Question: I've observed a strange thing about EditText widgets. If you adjust the layout_height downwards, say, to 36dp, the background of the widget exhibits bars above and below the text.
'''
<EditText
android:id="@+id/editText1"
android:layout_width="wrap_content"
android:layout_height="36dp"
android:textSize="15sp"
android:layout_alignLeft="@+id/button1"
android:layout_alignParentTop="true"
android:layout_marginTop="80dp"
android:inputType="text"
android:hint="hh:mmAM" >
</EditText>
'''
Here's what it looks like:

The gray bars above and below the time should be one solid gray area. In fact, they do become one solid gray area when layout_height reaches 48dp. As you adjust the height toward 48dp, the gap between the gray bars becomes narrower and narrower. Is there an explanation for this behavior, or is this an Android bug? Is there a workaround?
I should add that I'm working with a 480x800 screen (Nexus S).
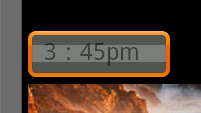
Answer: It looks like 9patch problem.
when 9patch image attached to a view that's height is smaller than 9patch needed it looks like your case, because the minimum size needed for 9patch to look properly due to 9patch have 'not stretchable area'.